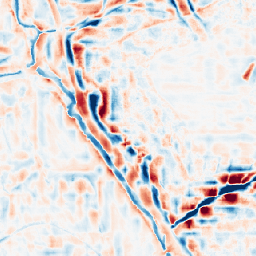
Category: wavelet
Decomposition family: wavelet_reverse_biorthogonal
Decomposition parameters: wavelet: rbio4.4
level: 4
Upsampling method: nearest
Upsampling parameters: scale: 4
Upsampling scale: 4